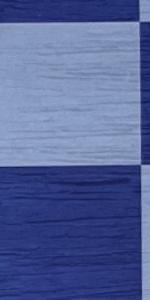
Label: Empty